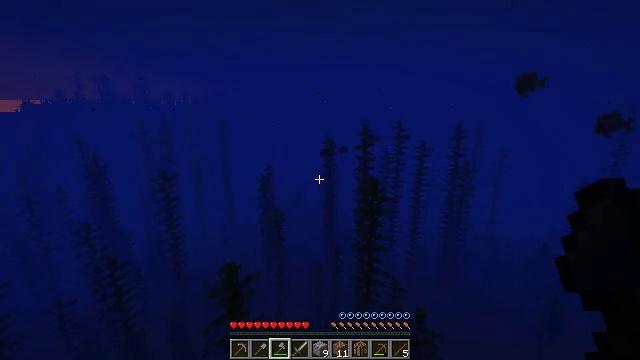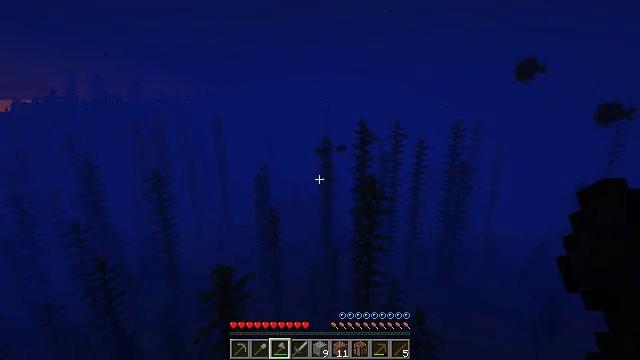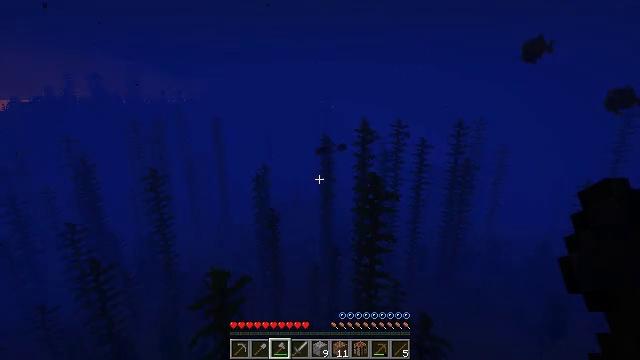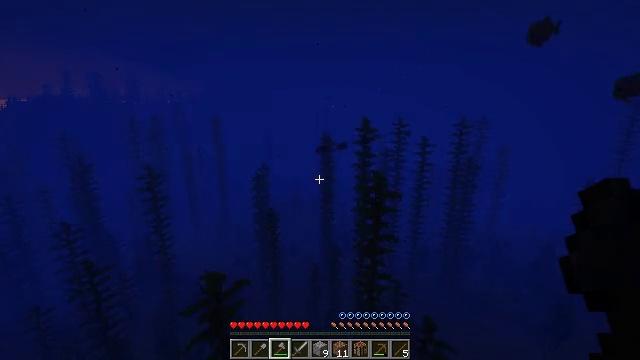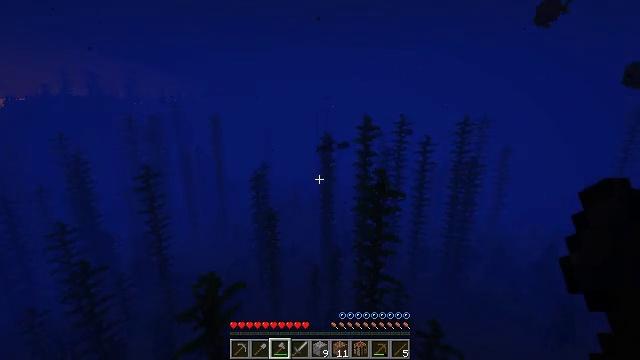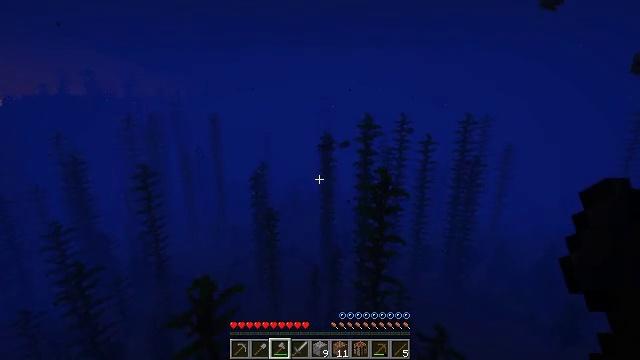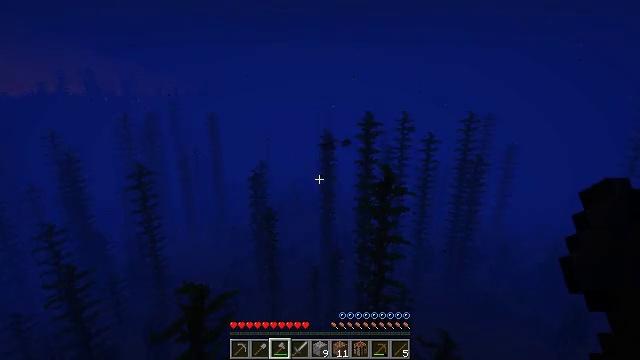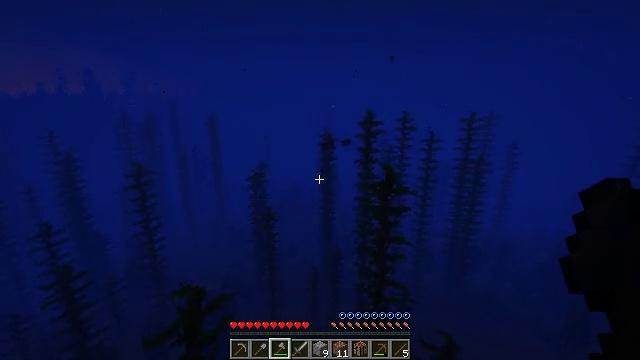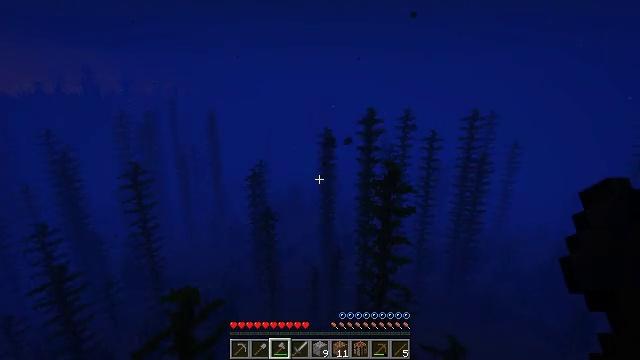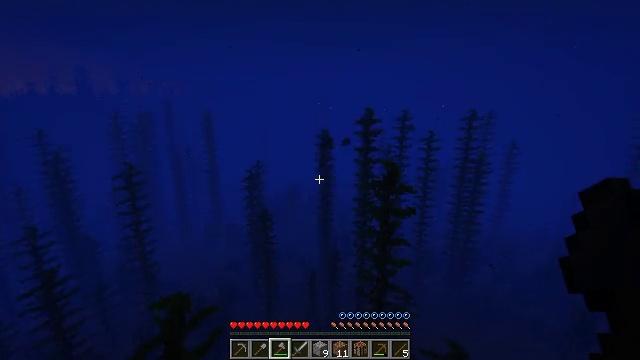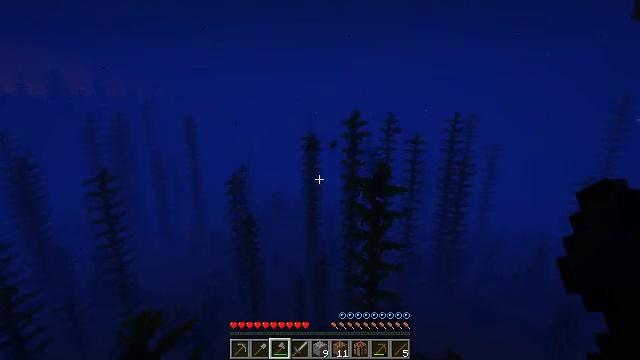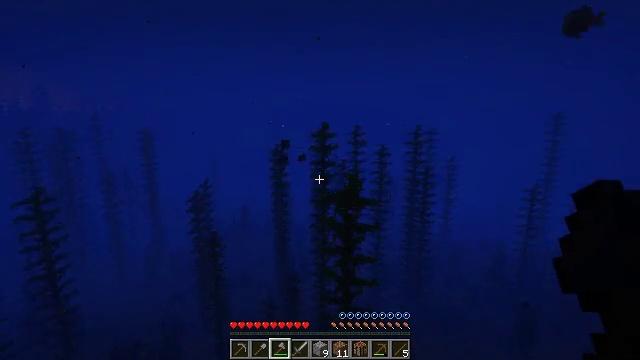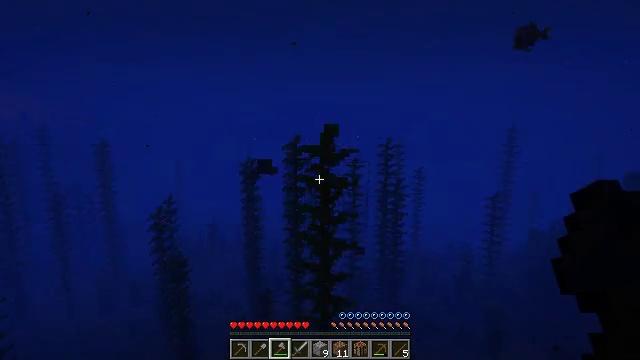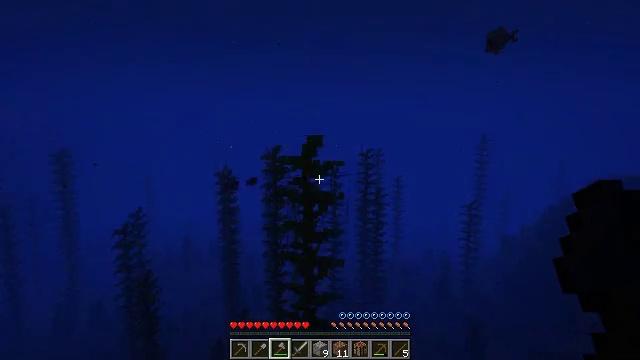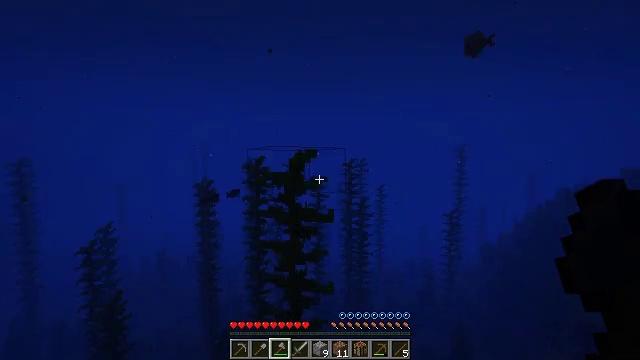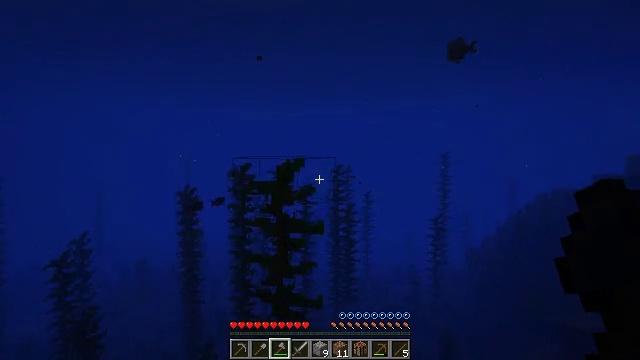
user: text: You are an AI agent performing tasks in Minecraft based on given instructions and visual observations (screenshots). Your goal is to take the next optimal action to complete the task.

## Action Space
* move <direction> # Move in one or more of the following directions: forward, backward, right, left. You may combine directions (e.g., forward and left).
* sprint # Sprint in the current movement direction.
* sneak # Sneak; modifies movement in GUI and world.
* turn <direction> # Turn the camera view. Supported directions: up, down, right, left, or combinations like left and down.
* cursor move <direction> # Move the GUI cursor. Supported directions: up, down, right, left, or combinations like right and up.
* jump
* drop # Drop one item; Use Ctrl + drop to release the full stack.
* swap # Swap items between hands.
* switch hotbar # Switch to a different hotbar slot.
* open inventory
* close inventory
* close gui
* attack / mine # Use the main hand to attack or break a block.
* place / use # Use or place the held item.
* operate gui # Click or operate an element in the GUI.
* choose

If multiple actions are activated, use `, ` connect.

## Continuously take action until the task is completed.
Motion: motion action
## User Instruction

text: Kill mobs in the water.
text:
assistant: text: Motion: move forward, sprint
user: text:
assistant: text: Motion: move forward, sprint
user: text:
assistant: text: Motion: move forward, sprint
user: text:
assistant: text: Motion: move forward, sprint
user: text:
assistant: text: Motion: move forward, sprint
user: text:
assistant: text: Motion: move forward, sprint
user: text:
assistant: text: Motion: move forward, sprint
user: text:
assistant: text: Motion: move forward, sprint
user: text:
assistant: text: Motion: move forward, sprint
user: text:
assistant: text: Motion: move forward, sprint, turn right, jump
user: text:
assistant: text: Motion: move forward, sprint, turn right and up, jump
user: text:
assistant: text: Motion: move forward, sprint, turn right and up, jump
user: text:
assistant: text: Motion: move forward, sprint, turn right and up, jump
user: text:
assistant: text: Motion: move forward, sprint, turn right and up, jump
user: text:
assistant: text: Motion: move forward, sprint, turn right and up, jump
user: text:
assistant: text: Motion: move forward, sprint, turn right and up, jump
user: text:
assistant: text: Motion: move forward and move left, sprint, turn right, jump
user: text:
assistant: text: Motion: move forward and move left, sprint, turn right, jump
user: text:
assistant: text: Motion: move forward and move left, sprint, turn right, jump
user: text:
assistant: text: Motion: move forward and move left, sprint, jump
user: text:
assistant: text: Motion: move forward and move left, sprint, jump
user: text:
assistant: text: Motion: move forward and move left, sprint, turn right, jump
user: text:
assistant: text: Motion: move forward and move left, sprint, turn right and up, jump
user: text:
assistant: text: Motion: move forward and move left, sprint, turn right and up, jump
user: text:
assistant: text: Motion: move forward and move left, sprint, turn right and up, jump
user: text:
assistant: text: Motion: move forward and move left, sprint, jump
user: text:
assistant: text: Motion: move forward and move left, sprint, jump
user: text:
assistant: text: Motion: move forward and move left, sprint, jump
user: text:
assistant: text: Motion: move forward and move left, sprint, jump
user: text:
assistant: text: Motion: move forward and move left, sprint, jump